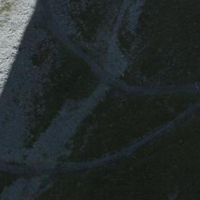
EUNIS habitat code: 26
Species observed at this site:
Saxifraga aizoides